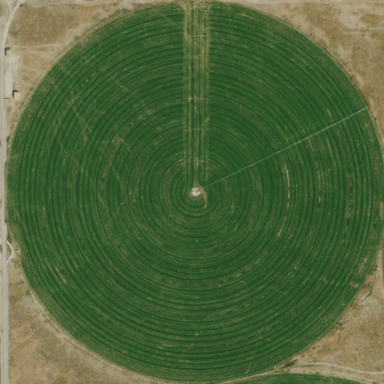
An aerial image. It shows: Farmland with pivot irrigation system.